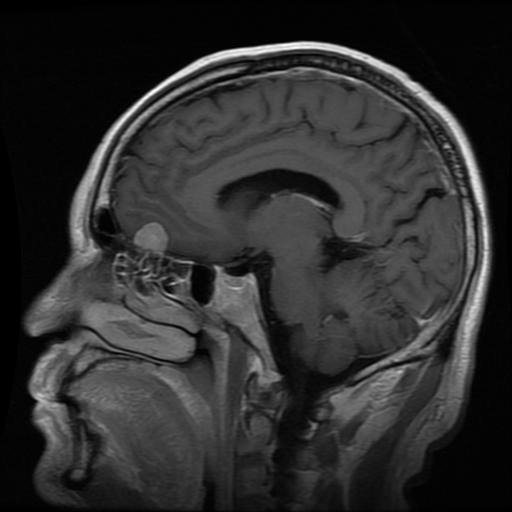
Label: meningioma